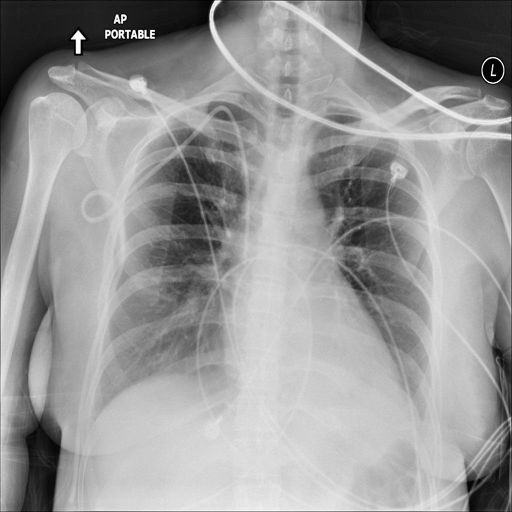
Finding: NORMAL